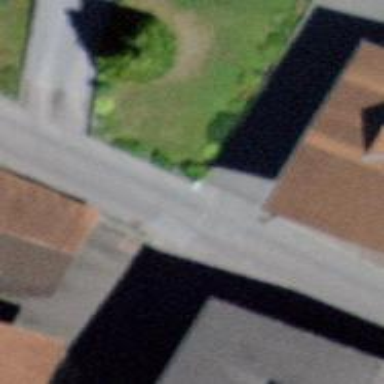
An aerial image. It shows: Residential road with asphalt surface and no sidewalk.